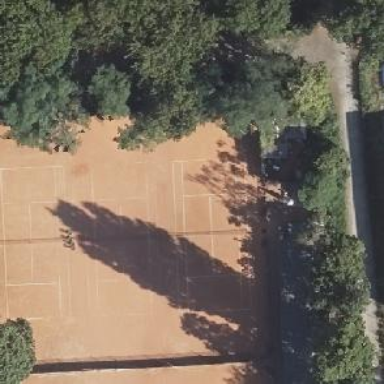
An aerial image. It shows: Tennis pitch with clay surface for leisure sports.